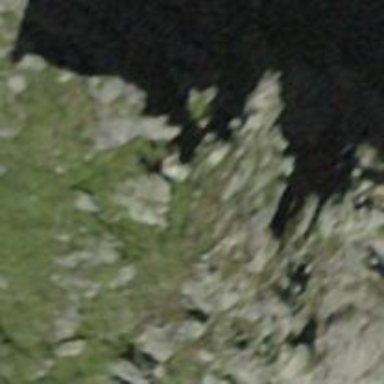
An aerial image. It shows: Cliff in nature.